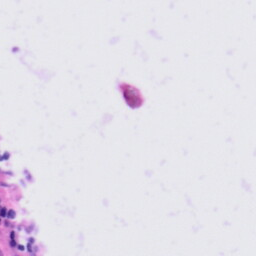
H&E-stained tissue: Tonsil